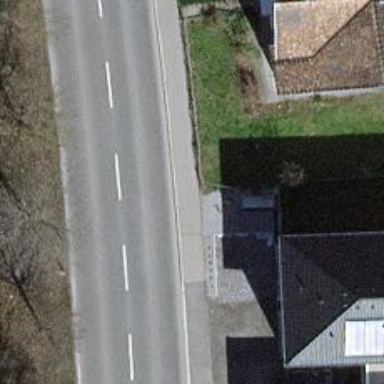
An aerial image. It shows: Secondary road with asphalt surface.